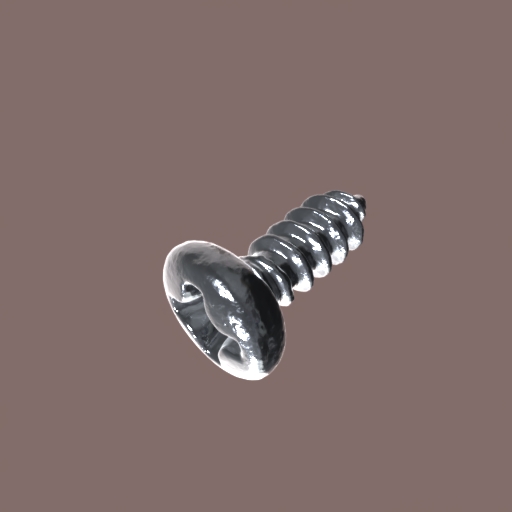
Label: screw